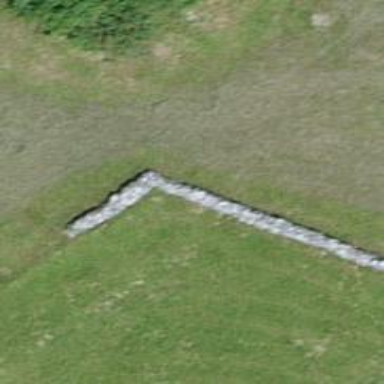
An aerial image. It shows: Wall is shown in the image.